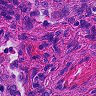
Metastatic tissue present: no